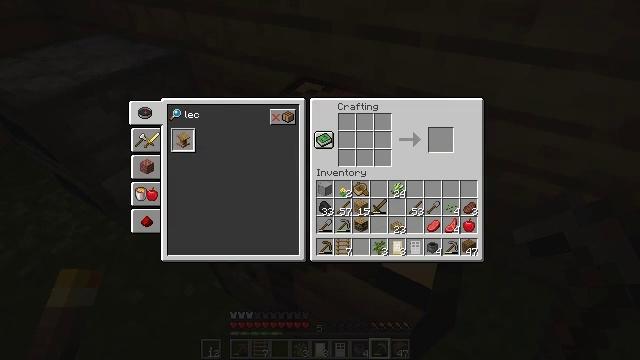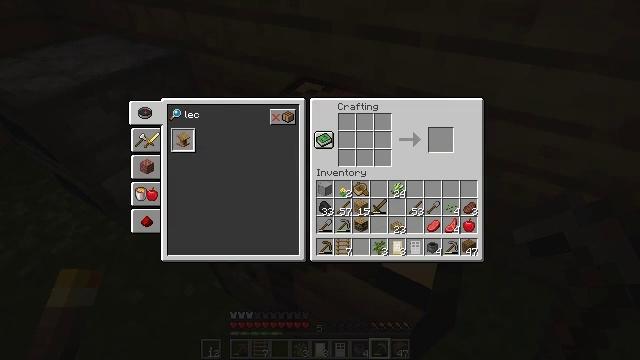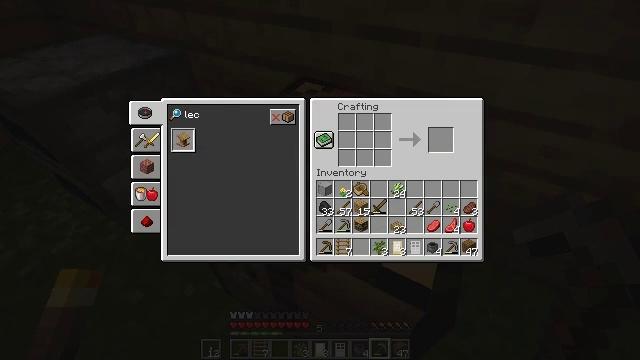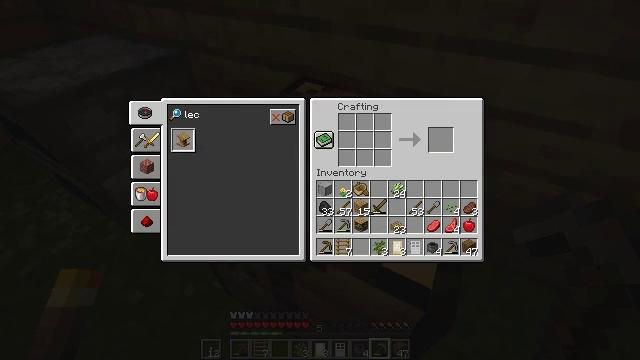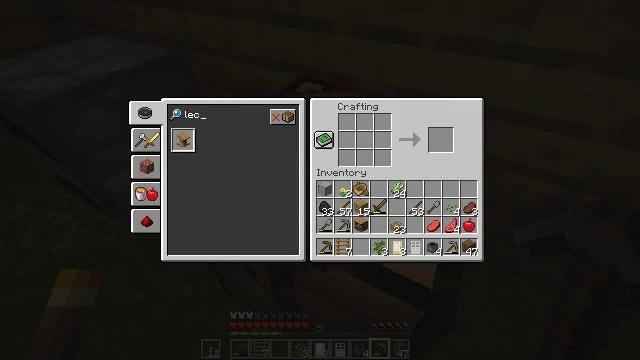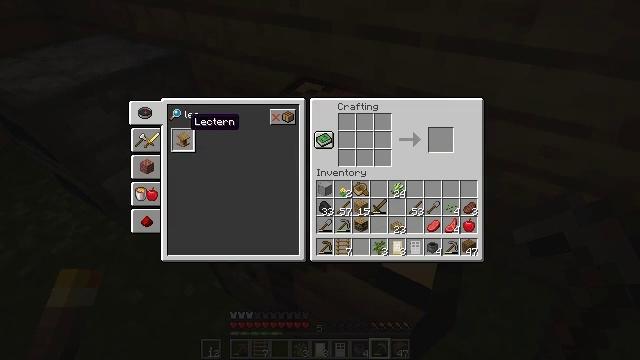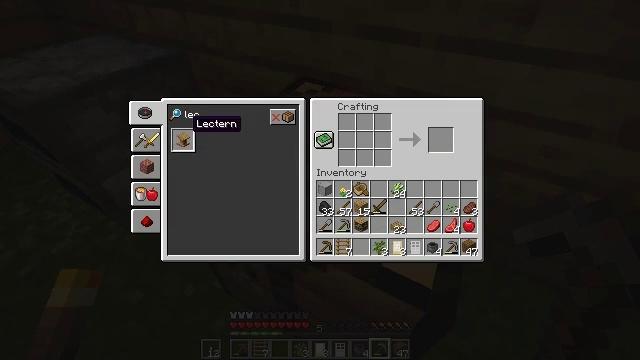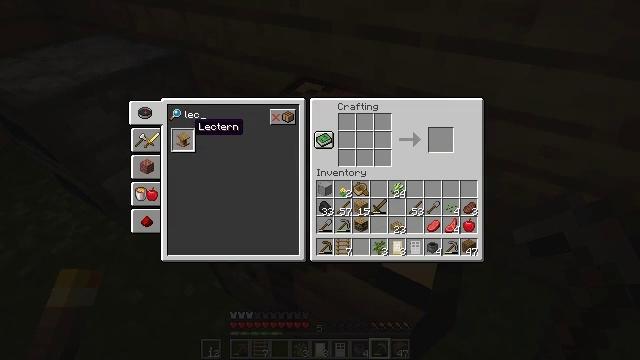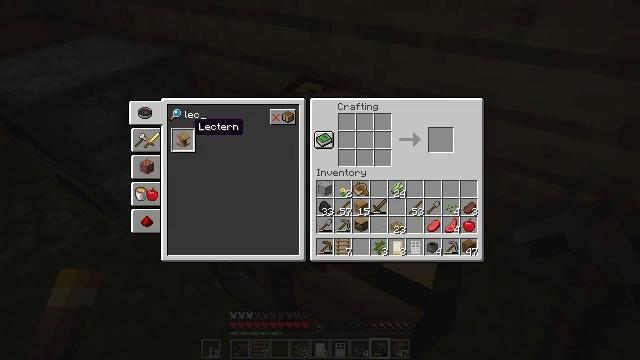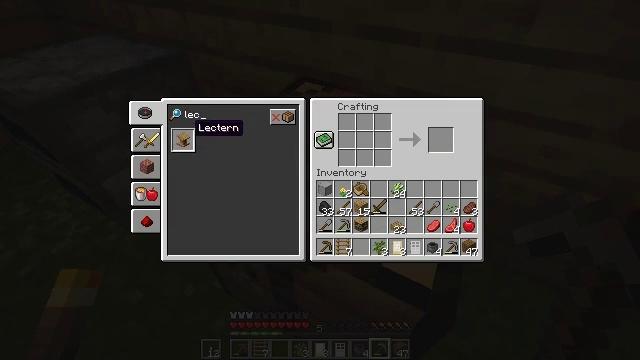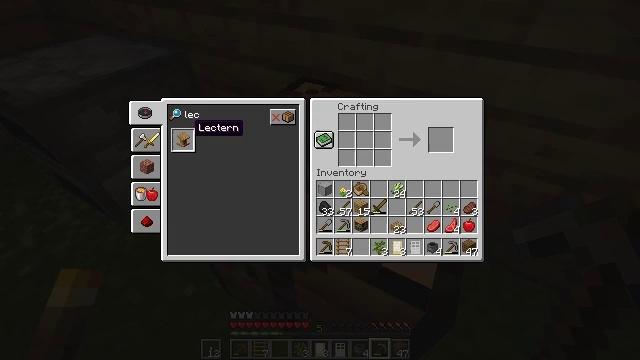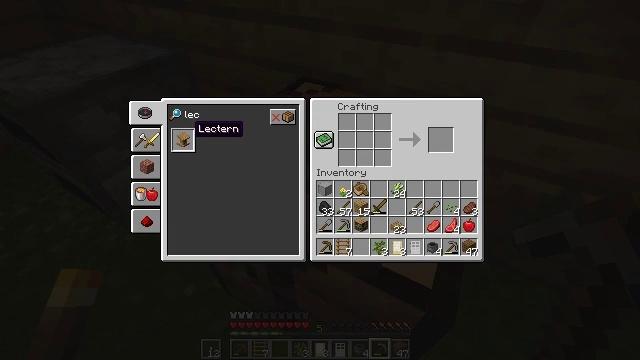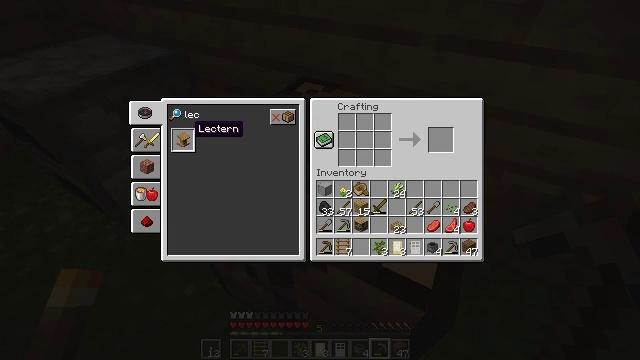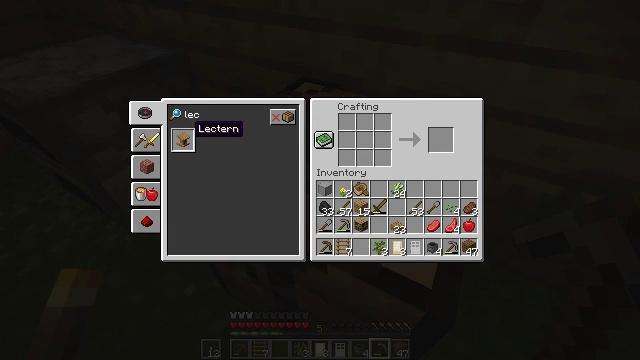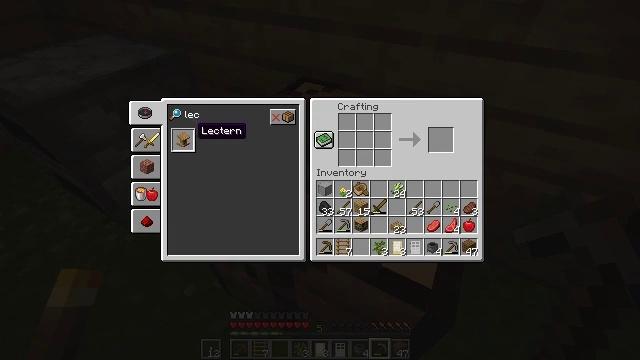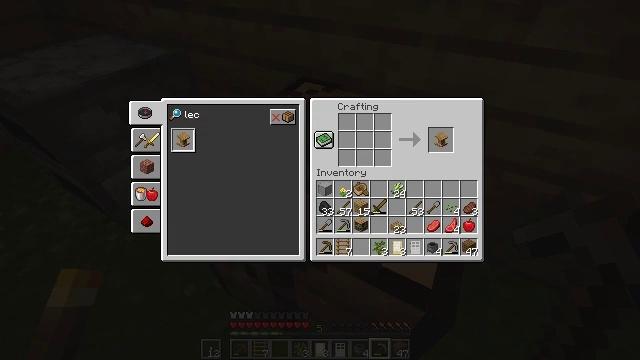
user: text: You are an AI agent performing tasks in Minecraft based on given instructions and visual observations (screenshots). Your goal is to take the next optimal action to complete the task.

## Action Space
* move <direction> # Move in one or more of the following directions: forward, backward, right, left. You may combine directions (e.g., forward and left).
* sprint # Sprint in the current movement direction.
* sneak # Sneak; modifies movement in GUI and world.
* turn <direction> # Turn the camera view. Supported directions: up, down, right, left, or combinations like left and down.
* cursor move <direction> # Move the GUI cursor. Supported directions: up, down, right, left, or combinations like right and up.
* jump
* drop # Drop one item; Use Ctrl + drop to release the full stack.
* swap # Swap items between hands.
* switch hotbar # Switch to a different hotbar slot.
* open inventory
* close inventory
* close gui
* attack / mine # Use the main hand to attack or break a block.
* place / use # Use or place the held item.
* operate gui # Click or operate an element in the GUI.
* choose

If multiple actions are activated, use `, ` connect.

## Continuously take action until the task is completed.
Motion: motion action
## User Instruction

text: Form a lectern by placing materials in the crafting grid.
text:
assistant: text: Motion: cursor move left
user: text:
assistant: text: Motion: no_op
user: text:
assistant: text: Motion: no_op
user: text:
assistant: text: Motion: no_op
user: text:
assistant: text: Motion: no_op
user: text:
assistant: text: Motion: no_op
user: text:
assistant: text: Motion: no_op
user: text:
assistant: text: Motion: no_op
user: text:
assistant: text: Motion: no_op
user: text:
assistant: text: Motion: operate gui
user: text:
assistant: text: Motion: operate gui
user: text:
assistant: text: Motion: no_op
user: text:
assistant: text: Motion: no_op
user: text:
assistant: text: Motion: no_op
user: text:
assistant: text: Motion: cursor move right
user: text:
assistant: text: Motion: no_op
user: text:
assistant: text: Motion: cursor move right
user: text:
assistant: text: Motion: cursor move right and down
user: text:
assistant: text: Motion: cursor move right
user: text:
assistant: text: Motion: no_op
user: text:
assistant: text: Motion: cursor move right and down
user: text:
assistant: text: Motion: cursor move right
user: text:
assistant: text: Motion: cursor move right and down
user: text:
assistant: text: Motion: cursor move right
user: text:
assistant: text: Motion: cursor move right
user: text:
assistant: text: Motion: no_op
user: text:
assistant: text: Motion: cursor move right
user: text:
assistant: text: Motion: cursor move right
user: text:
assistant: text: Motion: cursor move right and up
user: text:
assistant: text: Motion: cursor move right